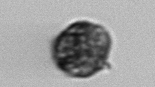
Label: Dinophyceae